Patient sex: M
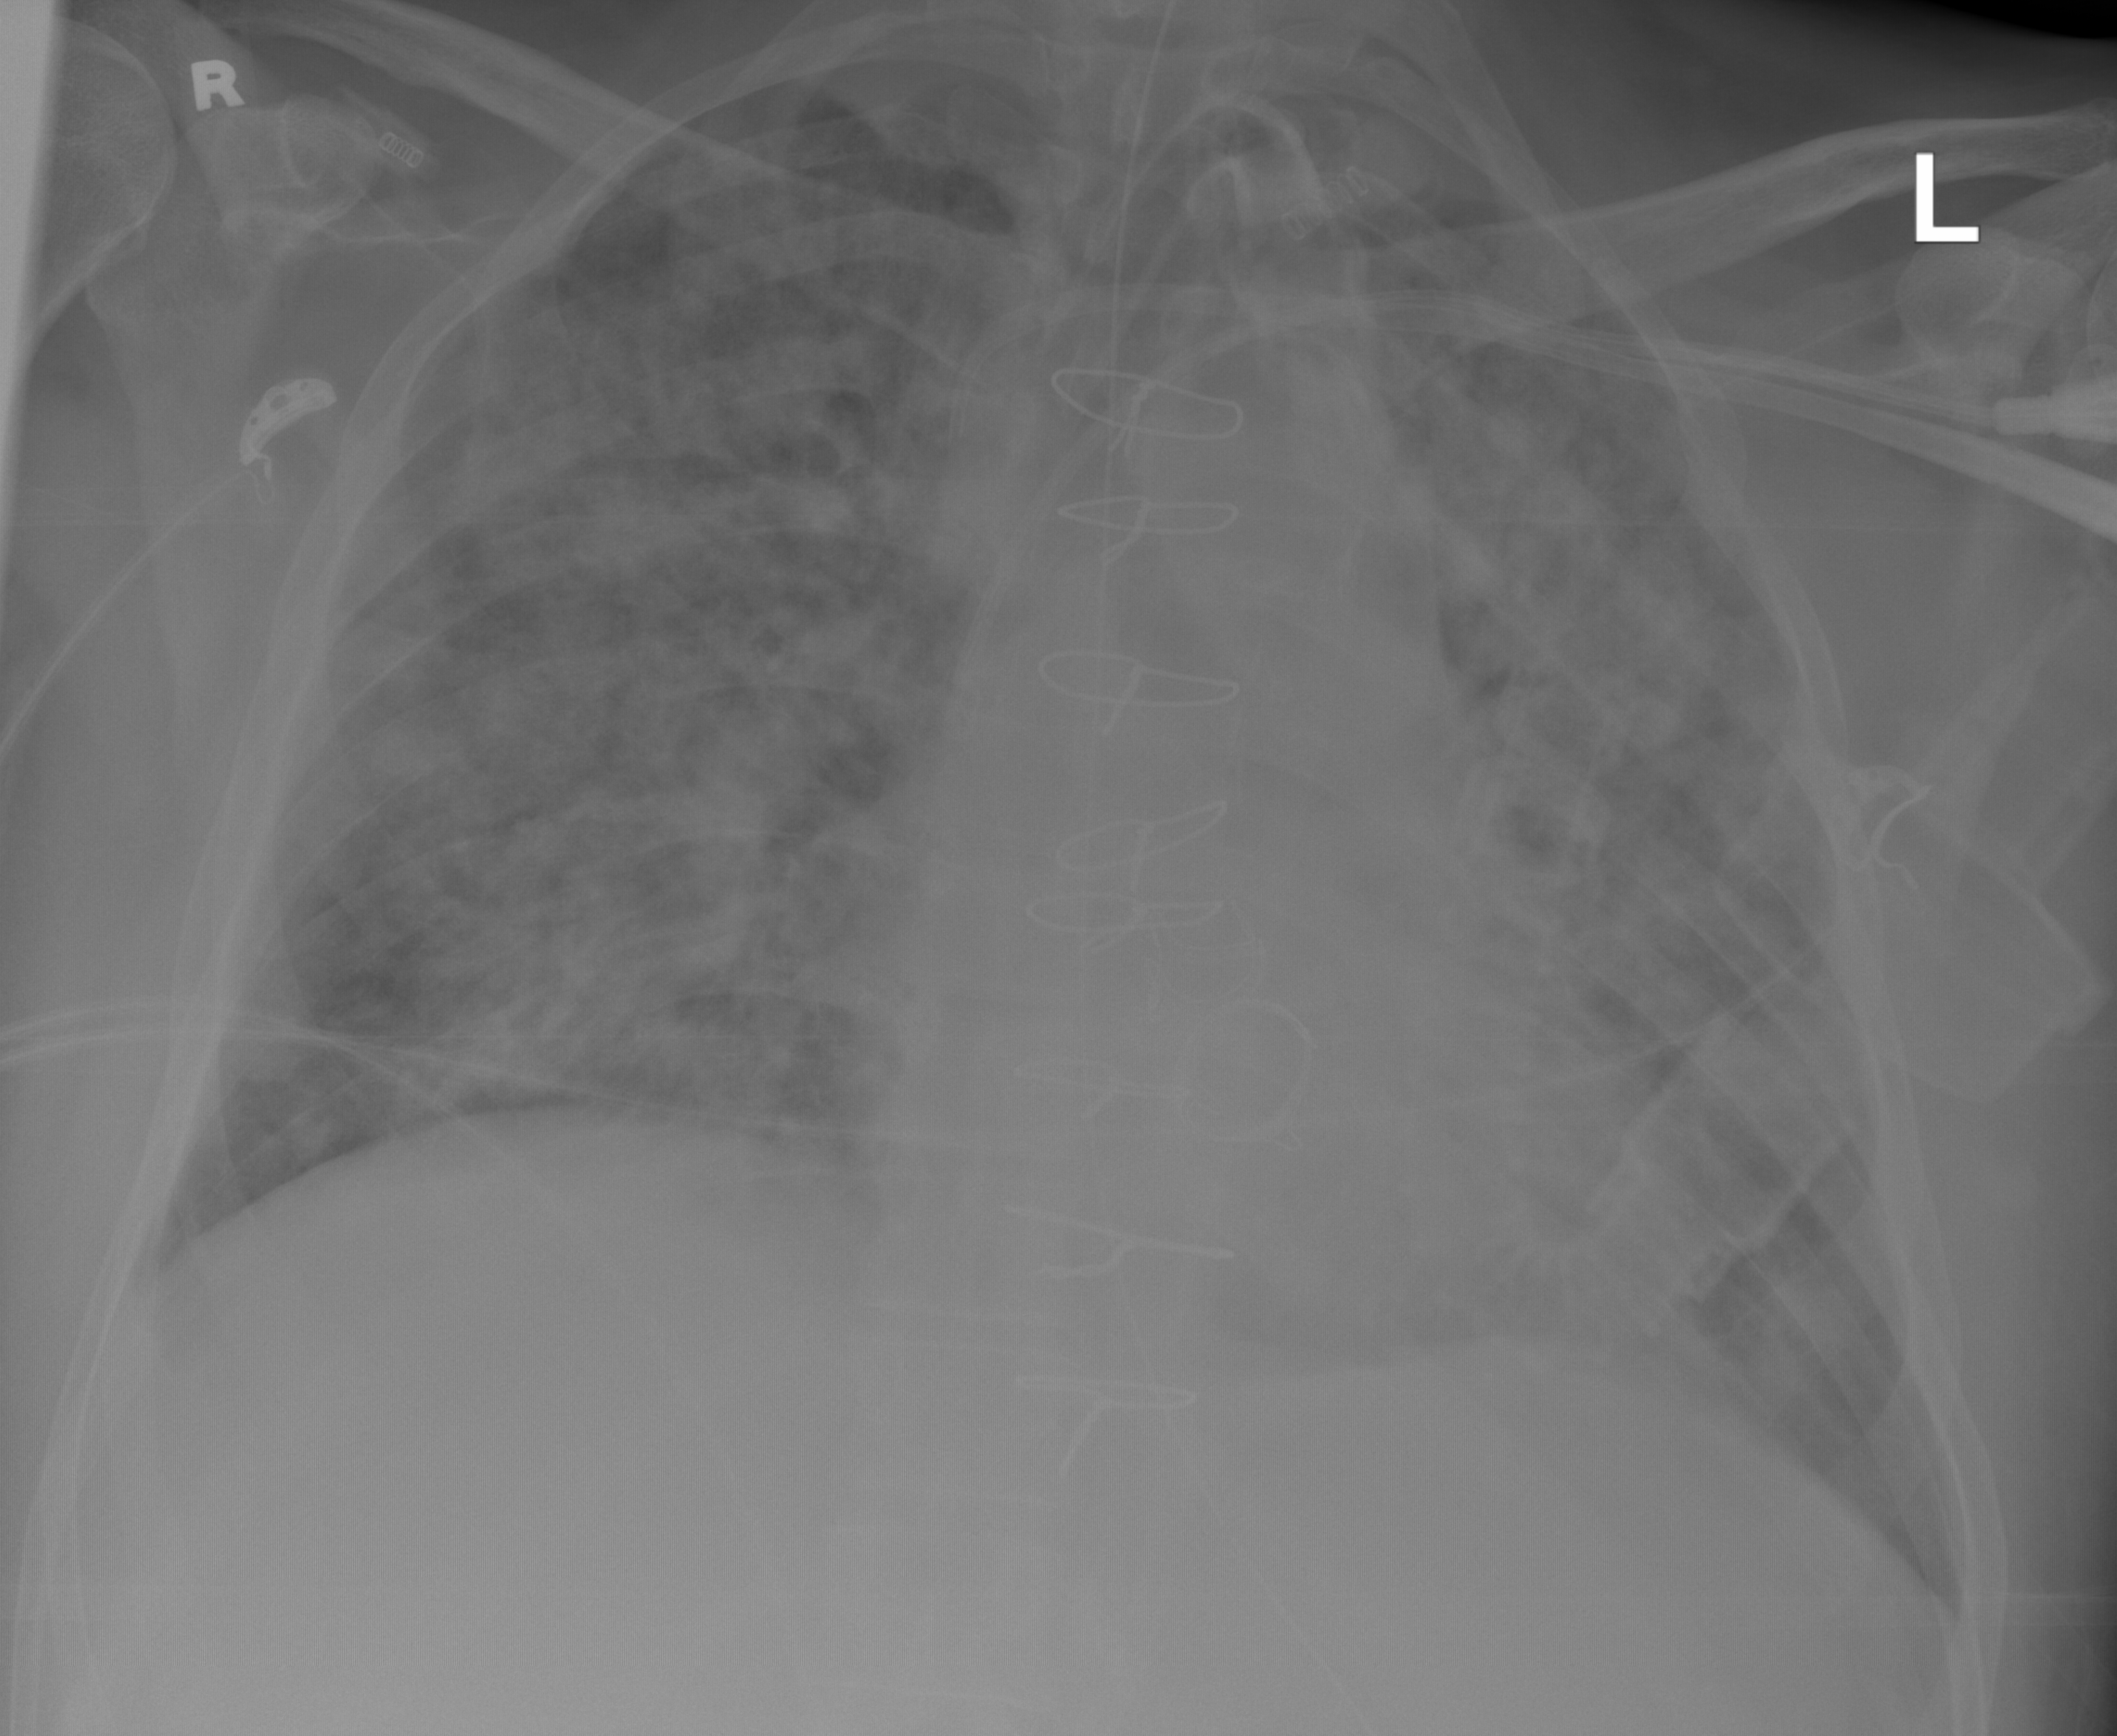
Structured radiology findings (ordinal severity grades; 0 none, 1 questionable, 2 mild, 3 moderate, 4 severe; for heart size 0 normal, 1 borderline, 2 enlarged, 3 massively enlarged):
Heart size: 1
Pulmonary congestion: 2
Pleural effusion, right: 0
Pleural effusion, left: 0
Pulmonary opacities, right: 4
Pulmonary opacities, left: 4
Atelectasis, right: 2
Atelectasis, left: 2